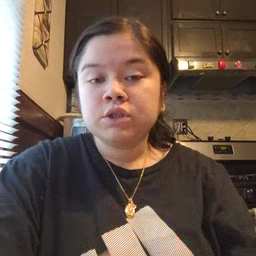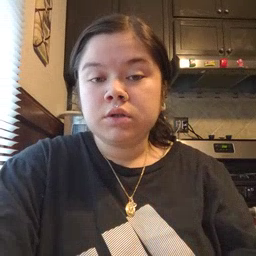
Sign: garbage